Question: When I update the data in an existing NVD3 chart, the ticks along the x-axis are not rendering at fixed intervals.
I'm creating a 'multiBarChart' with data sourced from 'd3.json()'. The data represents hits over a date range. I have a separate date range picker which updates the chart's data.
I have the following to create the graph (simplified):
'''
initGraph = function(url) {
d3.json(url, function(data) {
nv.addGraph(function() {
chart = nv.models.multiBarChart();
d3.select('#chart svg').datum(data).transition().duration(500).call(chart);
nv.utils.windowResize(chart.update);
return chart;
});
});
};
'''
And the following function to update it, which is invoked in the date picker:
'''
redrawGraph = function(url) {
d3.json(url, function(data) {
d3.select('#chart svg').datum(data).transition().duration(500).call(chart);
nv.utils.windowResize(chart.update);
});
};
'''
Everything seems fine, however occasionally the tick spacing ends up inconsistent:

This only occurs when updating an existing chart.
I've spent quite some time verifying that the data is correct - that the x values are incrementing by fixed values - so I can only think that I'm missing something when redrawing the chart.
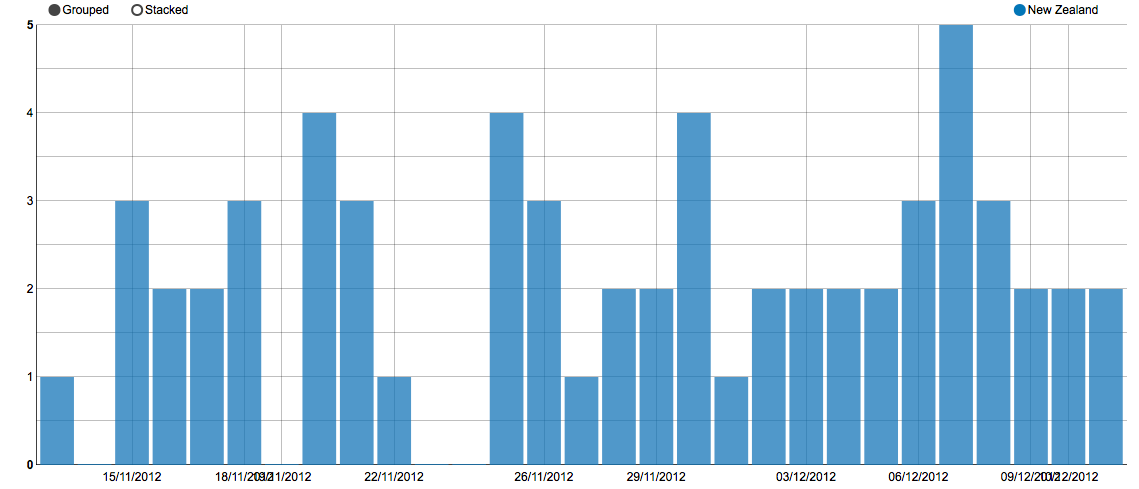
Answer: A bit late, but you need to call 'chart.update()' instead of registering a new window listener, so that the code becomes:
'''
redrawGraph = function(url) {
d3.json(url, function(data) {
d3.select('#chart svg').datum(data).transition().duration(500).call(chart);
chart.update();
});
};
'''
Basically everytime you update a chart in nvd3, you need to call 'chart.update'to redraw it.
Note that 'nv.utils.windowResize(chart.update)' is an equivalent to
'''
// Register an event listener on windowResize
nv.utils.windowResize(function() {
// Every time the window is resized, redraw the chart
chart.update();
});
'''
So doing that on every update cannot have good effects.